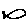
Label: fish